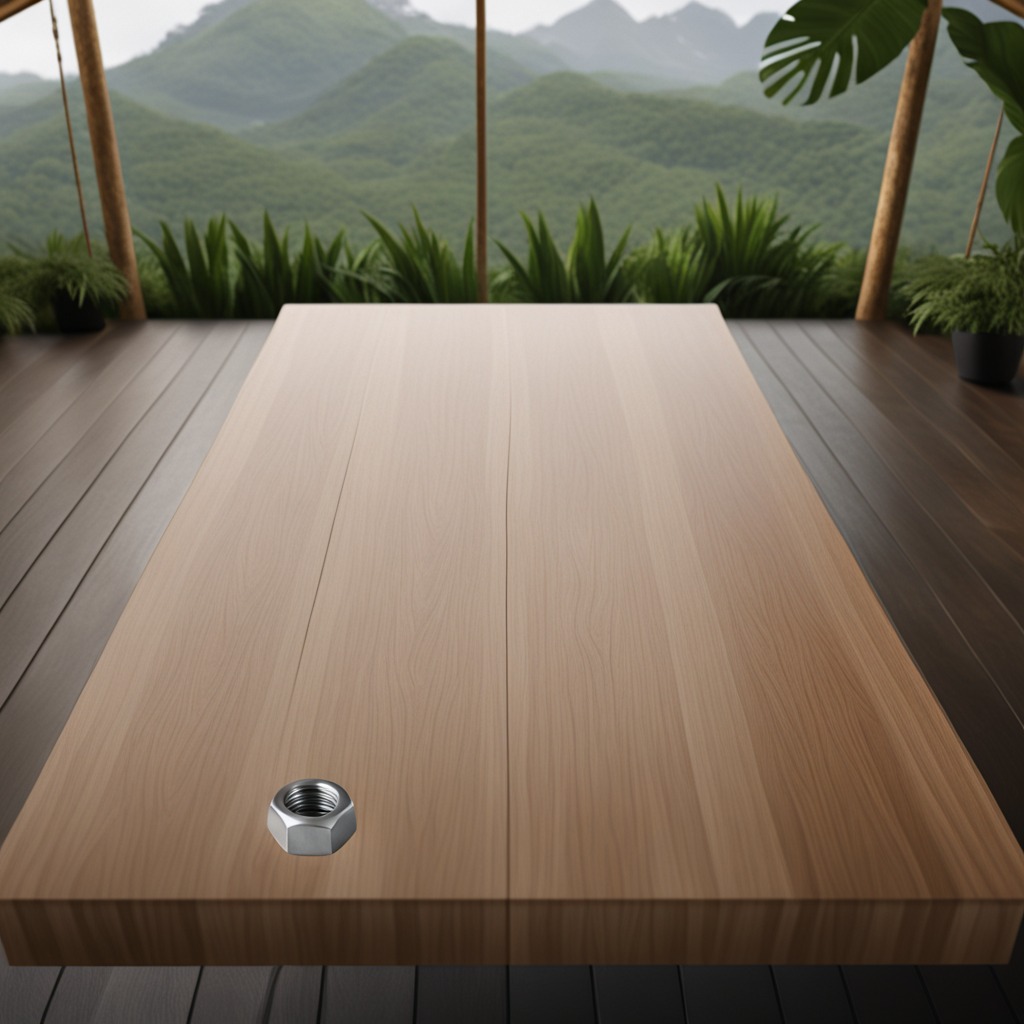
A metal nut is lying on a wooden table.